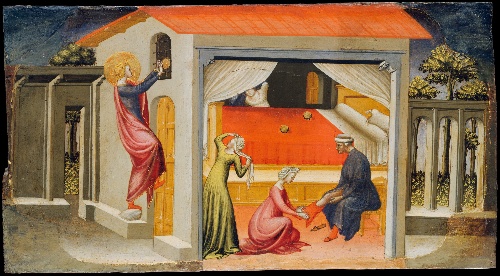
Title: Saint Nicholas Providing Dowries
Artist: Bicci di Lorenzo
Artist bio: Italian, Florence 1373–1452 Florence
Date: 1433–35
Object type: Painting, predella panel
Classification: Paintings
Medium: Tempera and gold on wood
Dimensions: 12 x 22 1/4 in. (30.5 x 56.5 cm)
Department: European Paintings
Credit line: Gift of Coudert Brothers, 1888
Accession year: 1888
Repository: Metropolitan Museum of Art, New York, NY
Tags: Bedrooms|Women|Saints